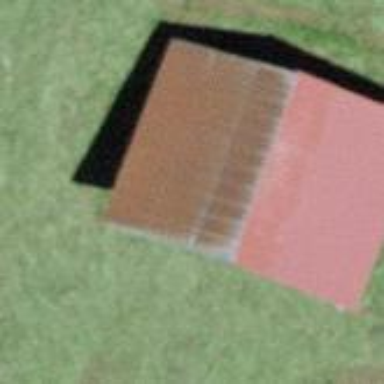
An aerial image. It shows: Barn.